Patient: sex M, age 38
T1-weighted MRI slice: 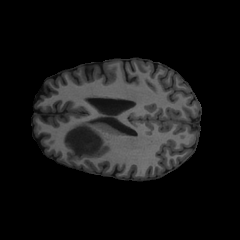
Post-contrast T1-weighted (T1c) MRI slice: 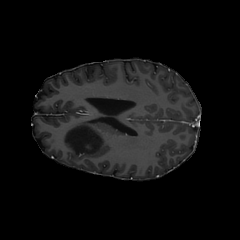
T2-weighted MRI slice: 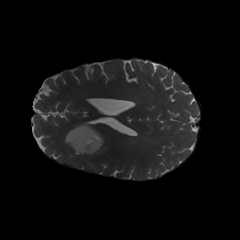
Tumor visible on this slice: yes
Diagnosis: Astrocytoma, IDH-mutant
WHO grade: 3